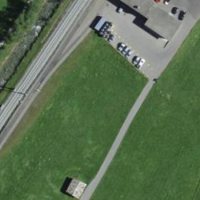
EUNIS habitat code: 26
Species observed at this site:
Corvus corone
Parus major
Turdus merula